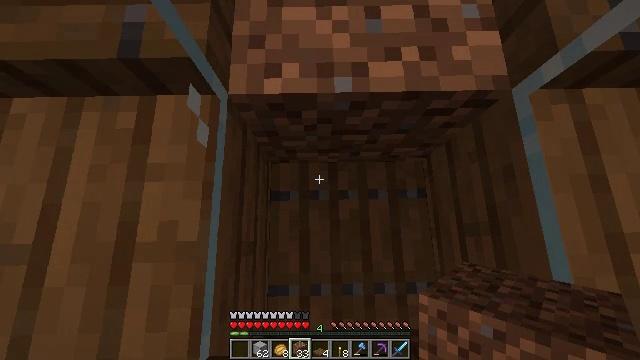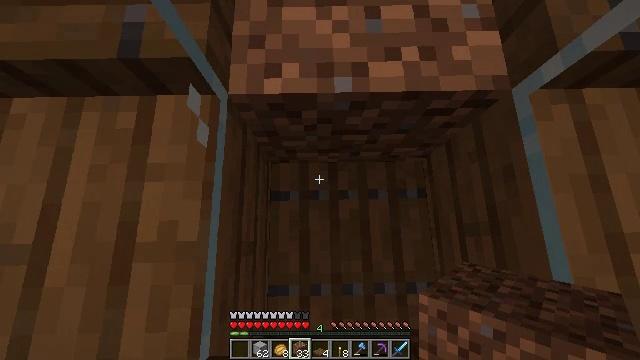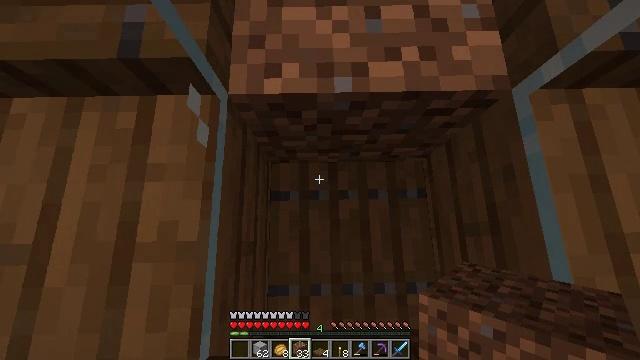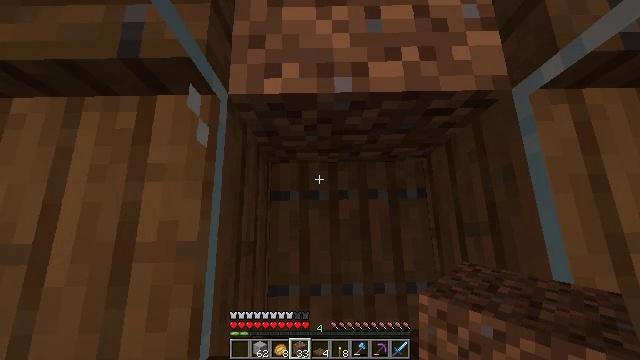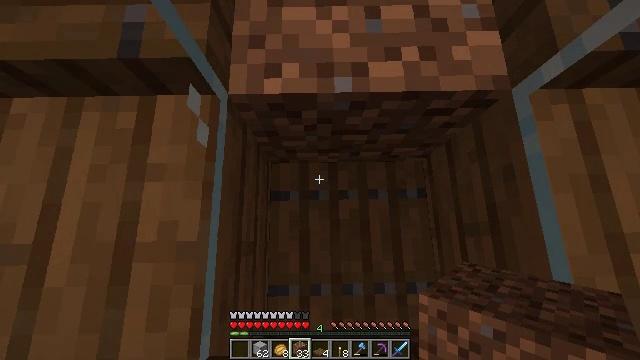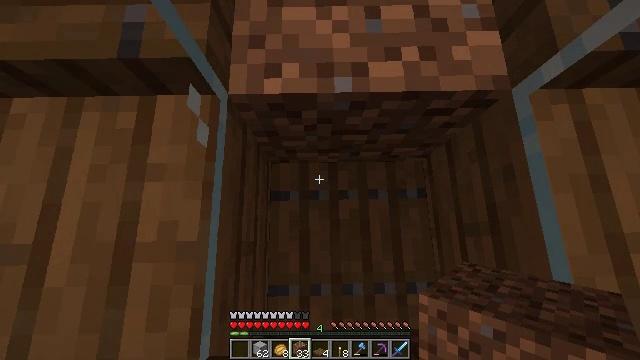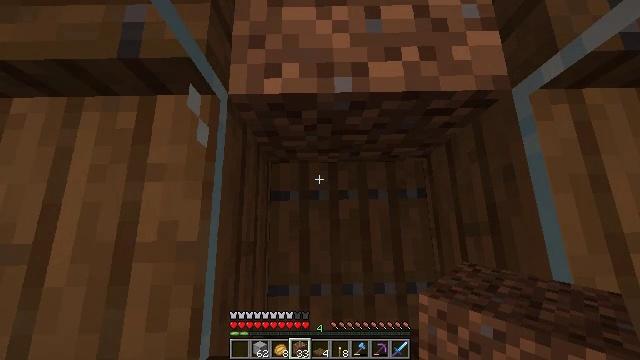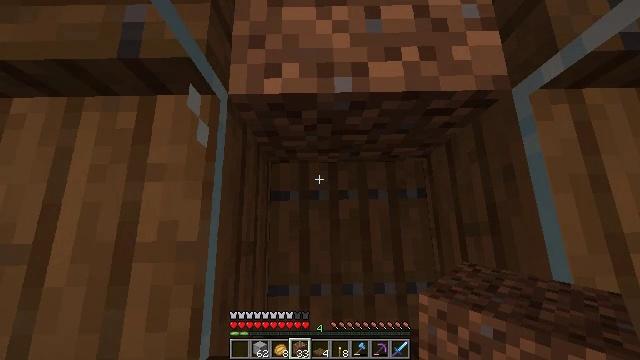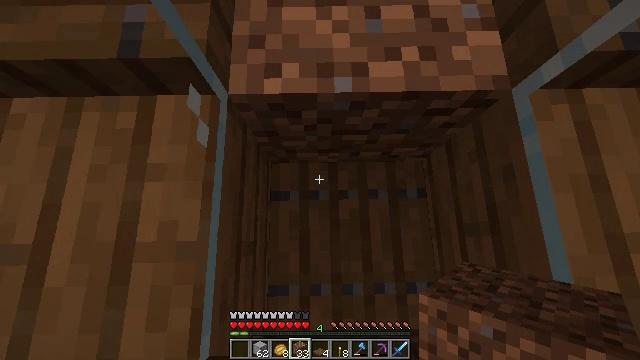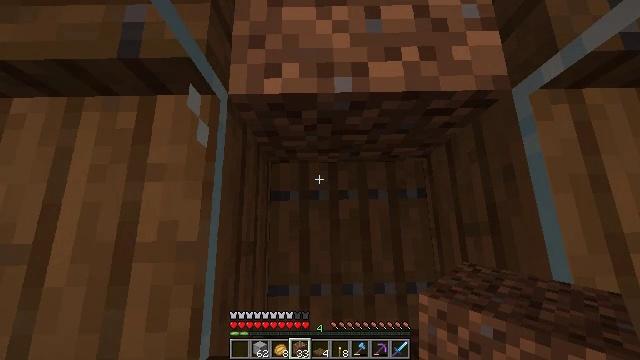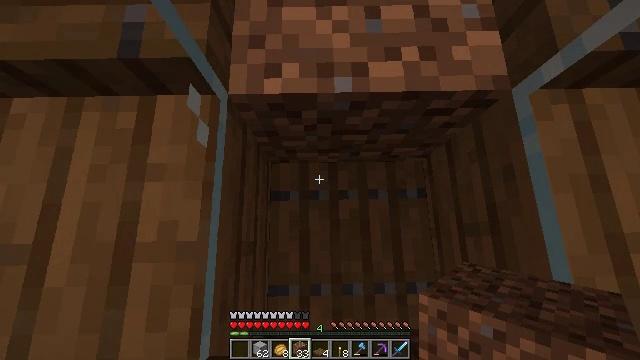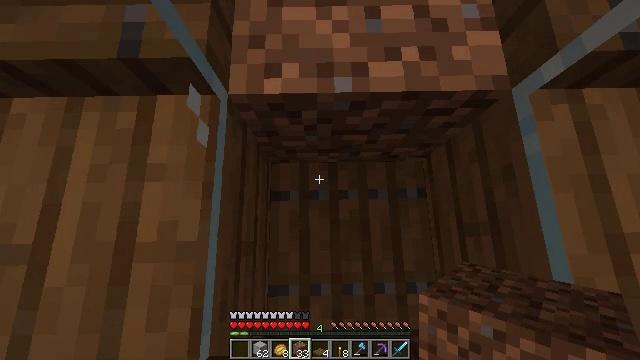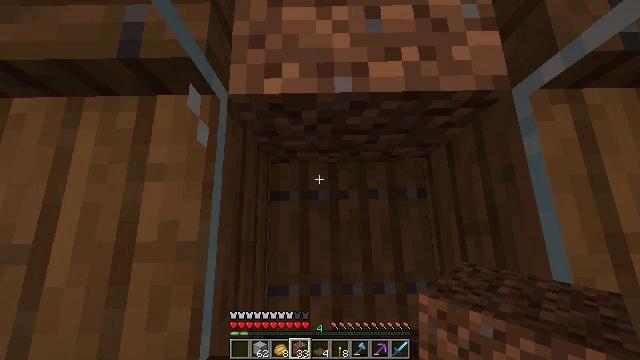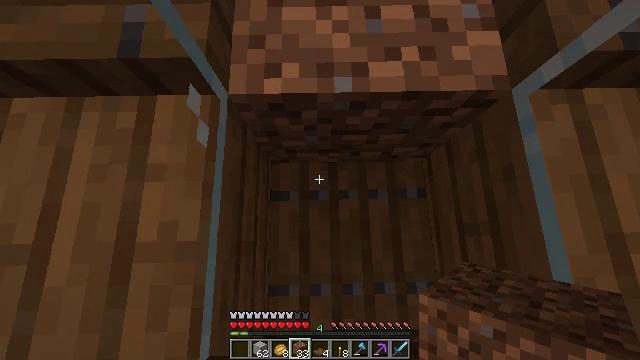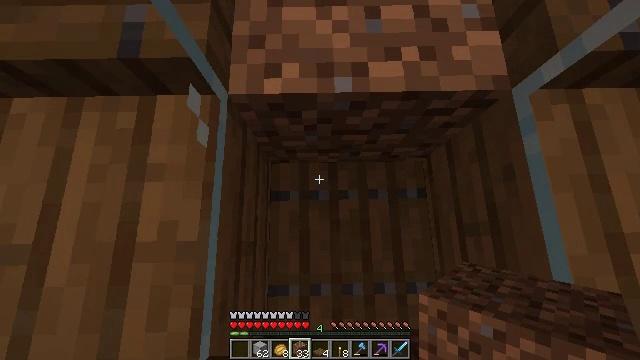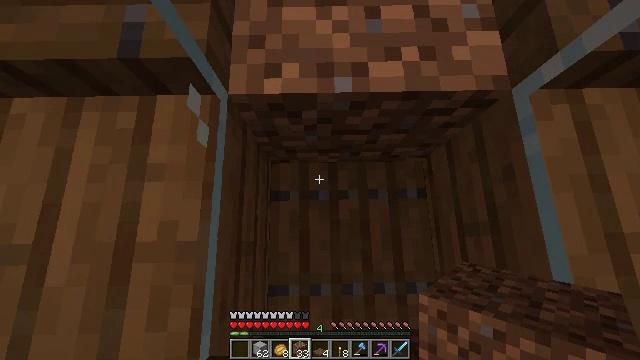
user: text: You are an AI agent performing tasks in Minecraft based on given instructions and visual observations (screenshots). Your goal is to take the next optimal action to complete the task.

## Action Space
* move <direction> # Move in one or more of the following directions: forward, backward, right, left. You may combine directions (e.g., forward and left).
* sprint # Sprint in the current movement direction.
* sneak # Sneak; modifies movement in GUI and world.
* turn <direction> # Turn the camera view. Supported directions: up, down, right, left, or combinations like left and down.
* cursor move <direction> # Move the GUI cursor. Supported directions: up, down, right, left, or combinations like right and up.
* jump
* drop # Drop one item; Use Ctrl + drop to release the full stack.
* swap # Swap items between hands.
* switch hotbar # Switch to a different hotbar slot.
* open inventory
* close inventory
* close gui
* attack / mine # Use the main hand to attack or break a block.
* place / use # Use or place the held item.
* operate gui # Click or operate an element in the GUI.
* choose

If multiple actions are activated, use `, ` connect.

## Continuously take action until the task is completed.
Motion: motion action
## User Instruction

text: Mine the spruce trapdoor by breaking it.
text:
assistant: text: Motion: no_op
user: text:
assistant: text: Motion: no_op
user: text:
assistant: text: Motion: no_op
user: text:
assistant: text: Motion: no_op
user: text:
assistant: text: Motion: no_op
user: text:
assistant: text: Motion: no_op
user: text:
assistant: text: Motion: no_op
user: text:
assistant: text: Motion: no_op
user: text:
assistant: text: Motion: no_op
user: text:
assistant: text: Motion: no_op
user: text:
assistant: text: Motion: no_op
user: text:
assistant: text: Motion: no_op
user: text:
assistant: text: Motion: no_op
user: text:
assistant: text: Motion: no_op
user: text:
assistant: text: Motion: no_op
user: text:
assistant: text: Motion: no_op
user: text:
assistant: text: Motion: no_op
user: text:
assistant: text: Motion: no_op
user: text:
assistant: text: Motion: no_op
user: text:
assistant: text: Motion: no_op
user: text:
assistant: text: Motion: no_op
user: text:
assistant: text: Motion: no_op
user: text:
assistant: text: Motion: no_op
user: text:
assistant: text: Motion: no_op
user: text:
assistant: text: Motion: no_op
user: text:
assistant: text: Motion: no_op
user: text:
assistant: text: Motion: no_op
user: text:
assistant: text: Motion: no_op
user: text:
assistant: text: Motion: no_op
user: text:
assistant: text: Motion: no_op